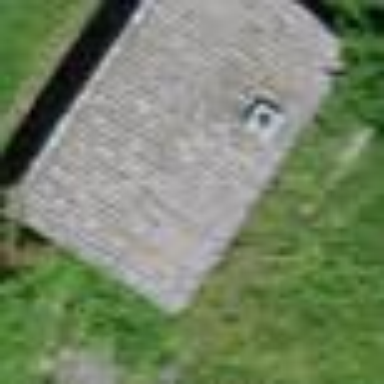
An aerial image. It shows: Shed.